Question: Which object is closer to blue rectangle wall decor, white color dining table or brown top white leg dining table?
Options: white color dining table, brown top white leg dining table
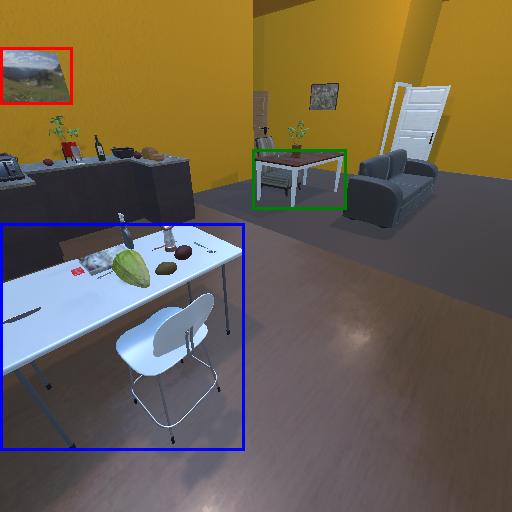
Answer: white color dining table